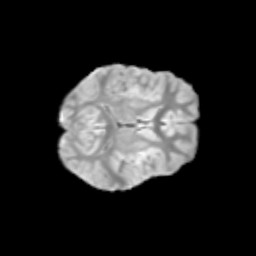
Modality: T2w
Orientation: axial
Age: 12
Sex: male
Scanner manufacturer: siemens
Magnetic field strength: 3 T
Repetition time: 3.8 s
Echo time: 0.07 s